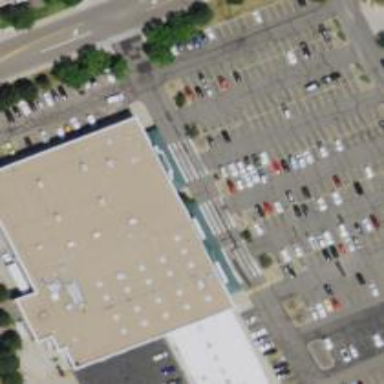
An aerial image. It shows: Supermarket.